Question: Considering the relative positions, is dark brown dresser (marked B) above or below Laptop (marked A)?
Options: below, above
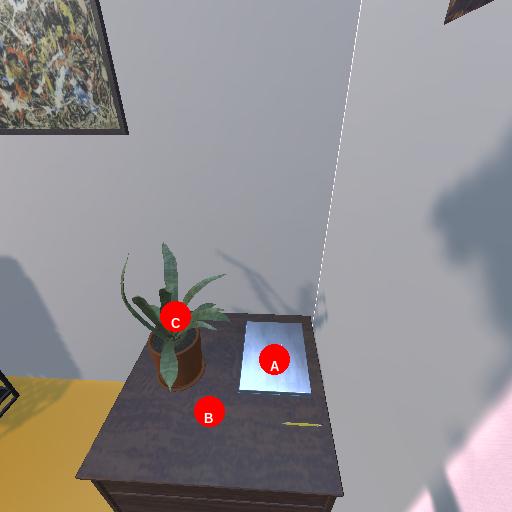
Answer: below